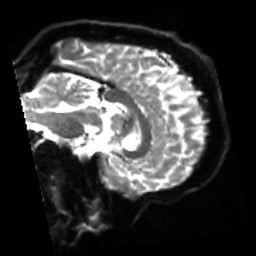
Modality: sbref
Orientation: sagittal
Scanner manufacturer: siemens
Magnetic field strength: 3 T
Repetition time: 4 s
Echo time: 0.0594 s